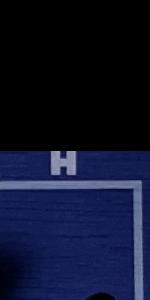
Label: Empty